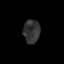
Tissue: skin
Cell type: Epithelial cells
Senescence score: 0.2764
Nuclear area (px): 380
Mean DAPI intensity: 51.45